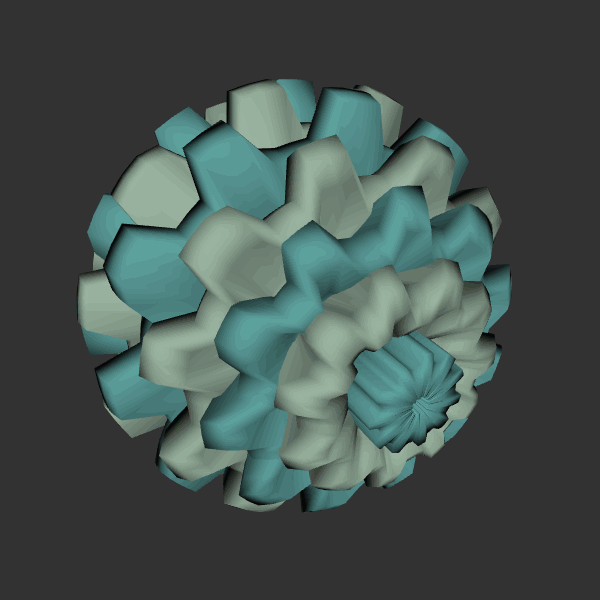
Background: dark